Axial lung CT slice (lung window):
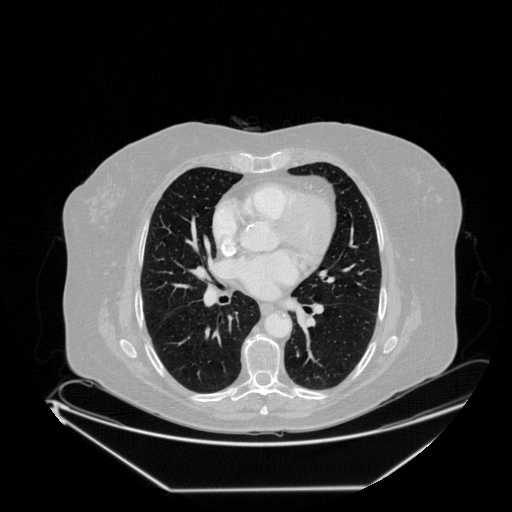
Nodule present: no